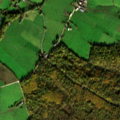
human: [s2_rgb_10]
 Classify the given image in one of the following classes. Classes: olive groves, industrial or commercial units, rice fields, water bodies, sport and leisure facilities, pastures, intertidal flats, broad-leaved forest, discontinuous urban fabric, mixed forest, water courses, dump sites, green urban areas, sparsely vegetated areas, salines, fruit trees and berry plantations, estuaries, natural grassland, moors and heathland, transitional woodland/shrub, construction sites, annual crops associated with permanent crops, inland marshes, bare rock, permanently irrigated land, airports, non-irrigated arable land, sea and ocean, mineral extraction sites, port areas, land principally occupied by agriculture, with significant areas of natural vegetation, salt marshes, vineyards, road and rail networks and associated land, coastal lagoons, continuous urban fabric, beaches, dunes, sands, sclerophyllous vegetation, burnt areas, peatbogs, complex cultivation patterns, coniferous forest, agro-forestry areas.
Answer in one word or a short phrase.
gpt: non-irrigated arable land, complex cultivation patterns, broad-leaved forest